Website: macys
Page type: gifting
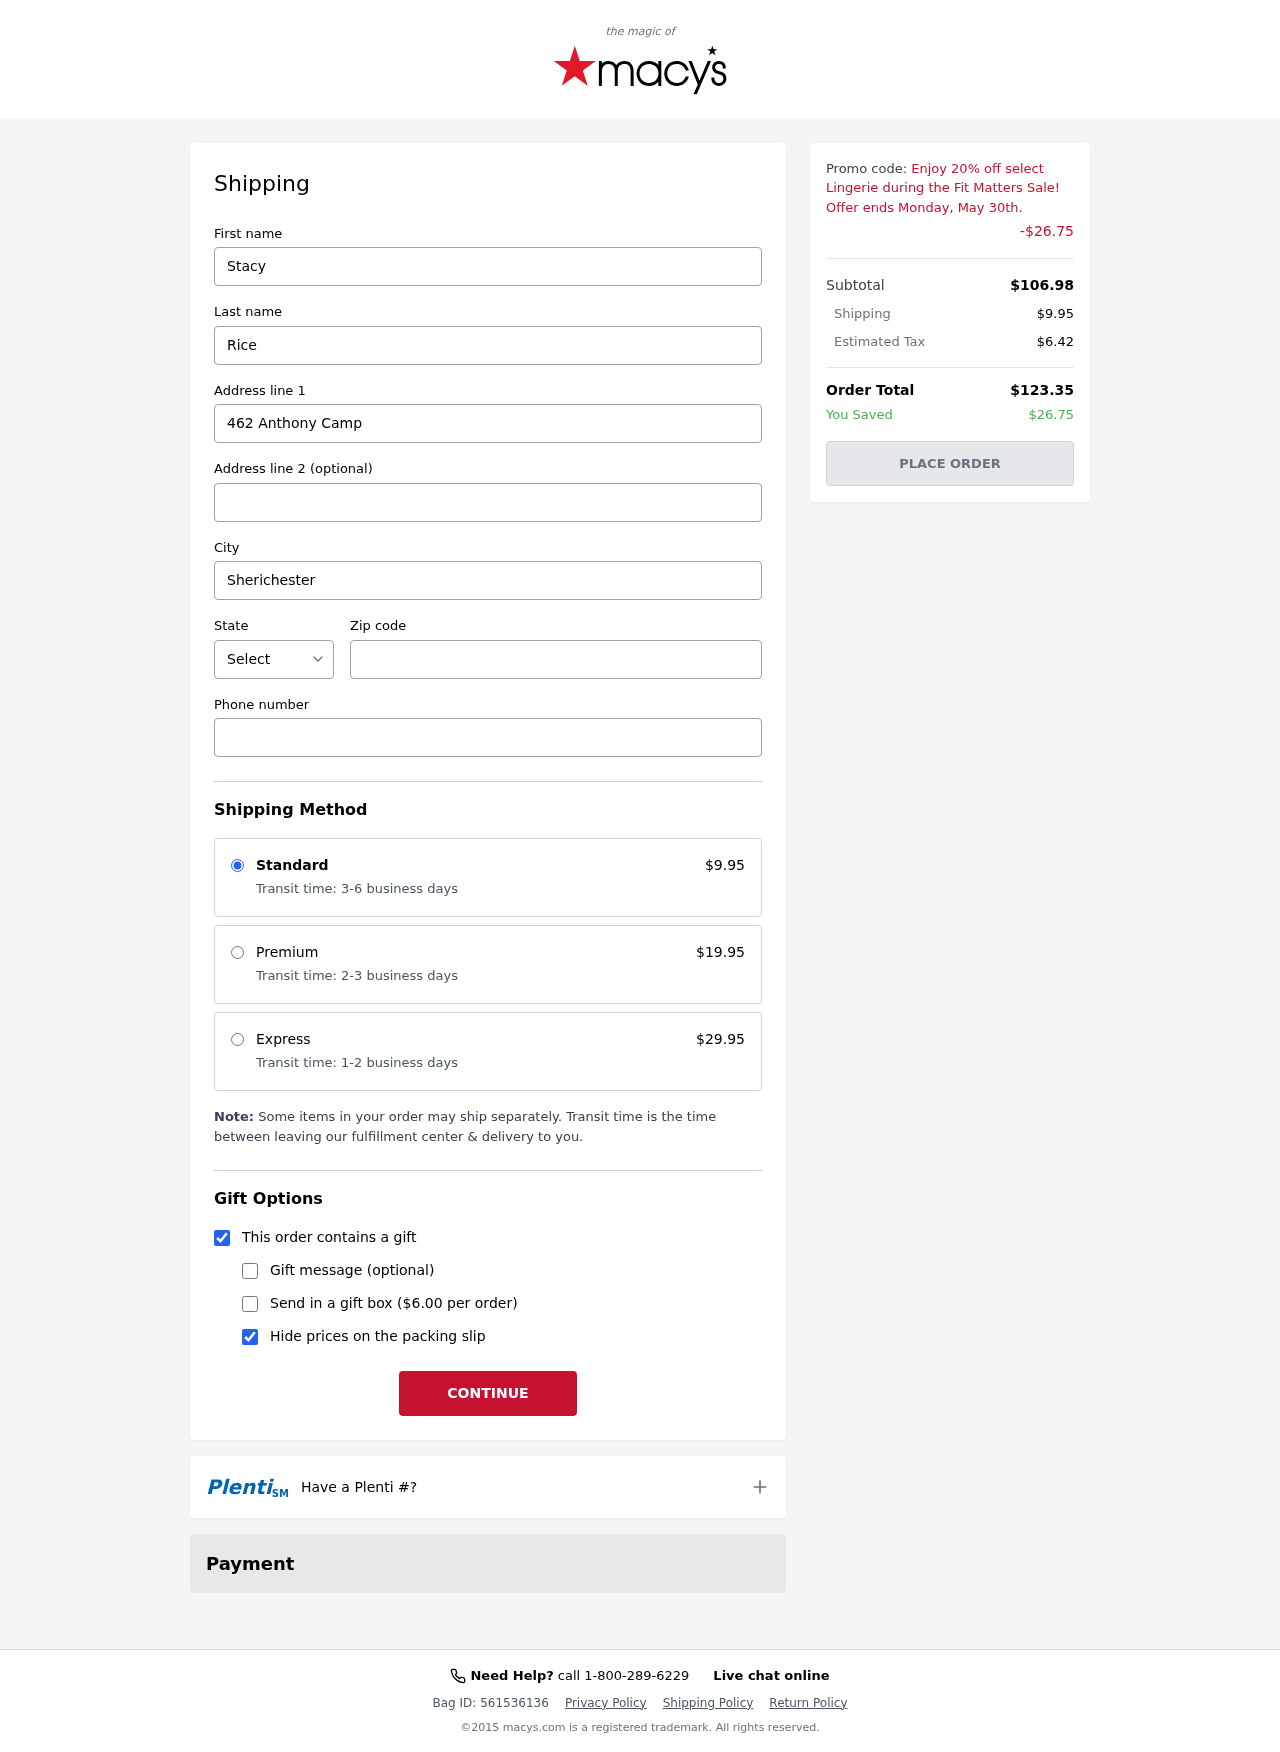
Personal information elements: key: PII_CITY
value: Sherichester
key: PII_FIRSTNAME
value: Stacy
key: PII_LASTNAME
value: Rice
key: PII_PHONE
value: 2033382869
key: PII_POSTCODE
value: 07375
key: PII_STATE_ABBR
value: KS
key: PII_STREET
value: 462 Anthony Camp
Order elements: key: ORDER_SHIPPING_COST
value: $9.95
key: ORDER_DISCOUNT
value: -$26.75
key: ORDER_SUBTOTAL
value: $106.98
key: ORDER_TAX
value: $6.42
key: ORDER_TOTAL
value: $123.35
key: ORDER_SAVINGS
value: $26.75